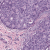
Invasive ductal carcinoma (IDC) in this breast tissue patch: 1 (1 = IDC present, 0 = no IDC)